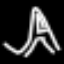
Label: The Eiffel Tower